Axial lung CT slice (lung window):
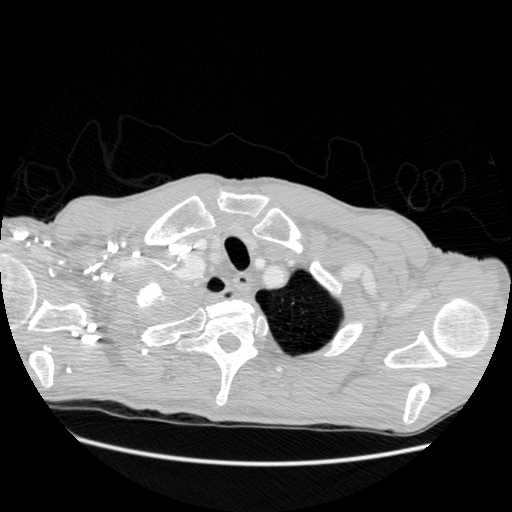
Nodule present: no